Question: Hy.
Could you help me create the fallowing control style/template?

What do I need:
1. A (Vertical and Horizontal) ScollBar Style like that. (Without the two arrow button)
2. Inner shadow on the top and bottom of the "ScrollViewer area". That's all I need, I can create the rest parts of the control. (Selected Item's color etc) Thank you.
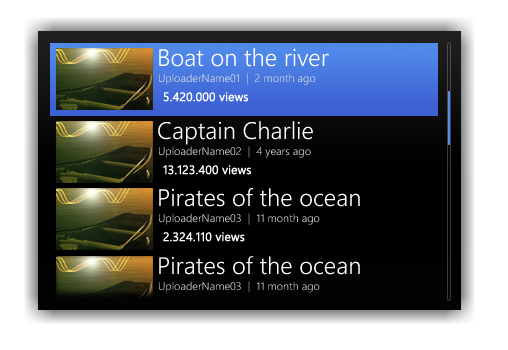
Answer: The scrollbar control in WPF can be thought of as collection of the two repeatbuttons and the track part. You can change the template of the scrollbar and remove the repeatbutton.
For the shadow part, you need to provide the the Zorder index. Refer to the following link - <URL>